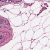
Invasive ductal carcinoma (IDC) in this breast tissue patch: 1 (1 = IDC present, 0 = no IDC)